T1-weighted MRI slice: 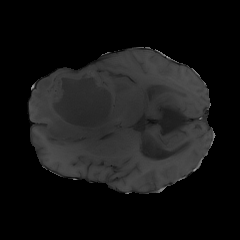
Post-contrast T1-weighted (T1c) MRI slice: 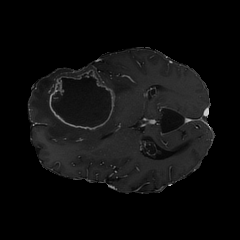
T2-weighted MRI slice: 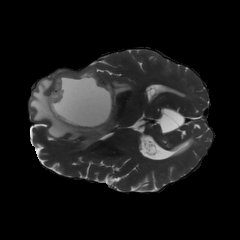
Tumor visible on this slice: yes